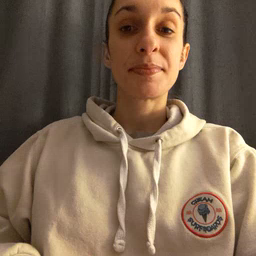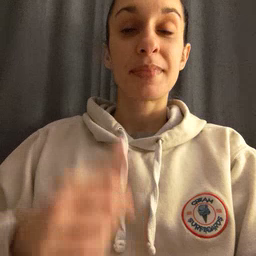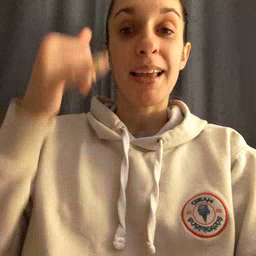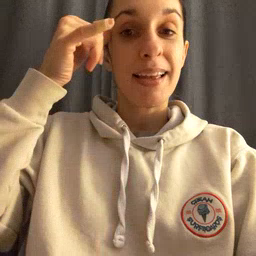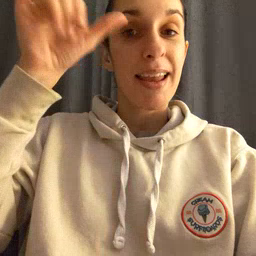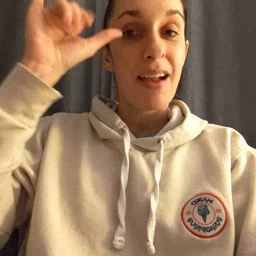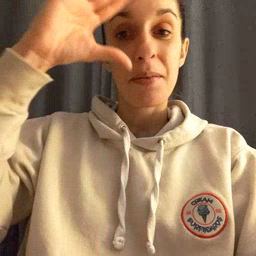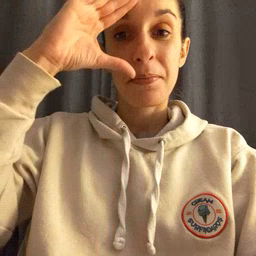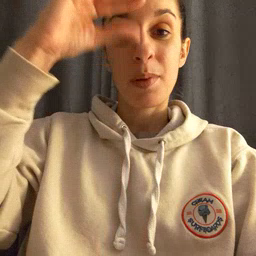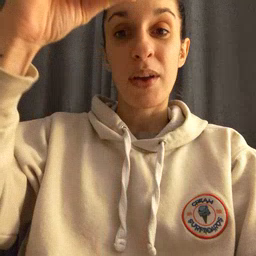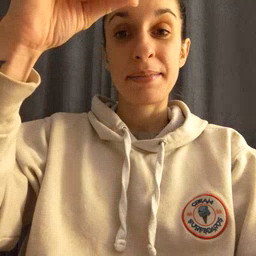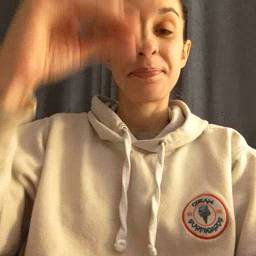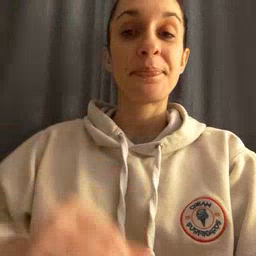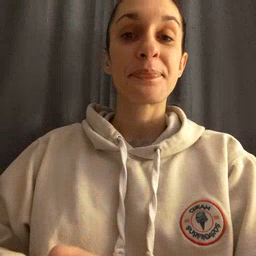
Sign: cowboy